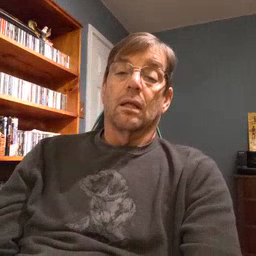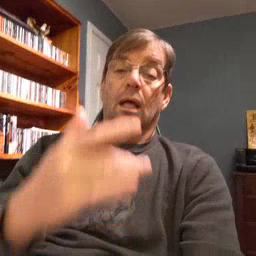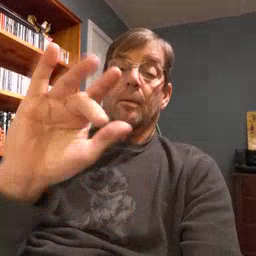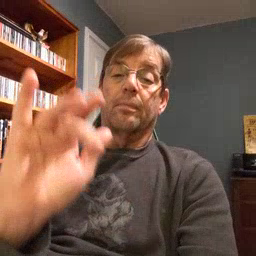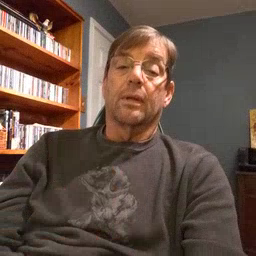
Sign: empty